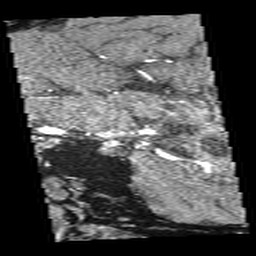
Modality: angio
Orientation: sagittal
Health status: ill
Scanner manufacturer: siemens
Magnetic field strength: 3 T
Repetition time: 0.022 s
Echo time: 0.00401 s